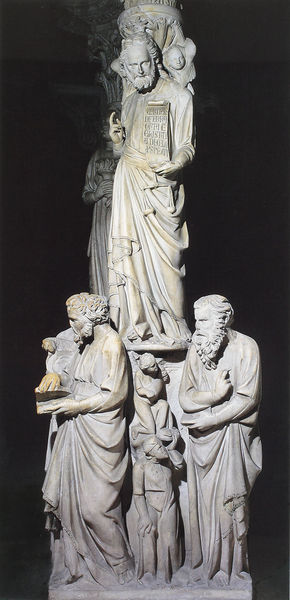
Titel: Kanzel
Künstler: Giovanni Pisano
Standort: Pisa, Dom (EU - I - Toskana)
Schlagwörter: hand, mann, umhang, weiß, menschen, finger, marmor, männer, nase, säule, alt, bart, arm, bibel, falten, sockel, stein, tragen, gewand, haare, locken, engel, skulptur, statue, schrift, tafel, inschrift, greis, moses, buch, rolle, pergament, antik, gebote, weise, aufbau, stifter, apostel, verkünden, evangelisten, propheten, umhanf, philosophen, figuren#